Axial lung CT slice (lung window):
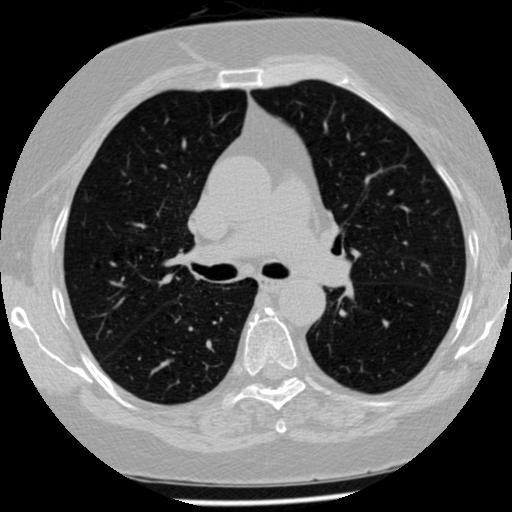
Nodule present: no